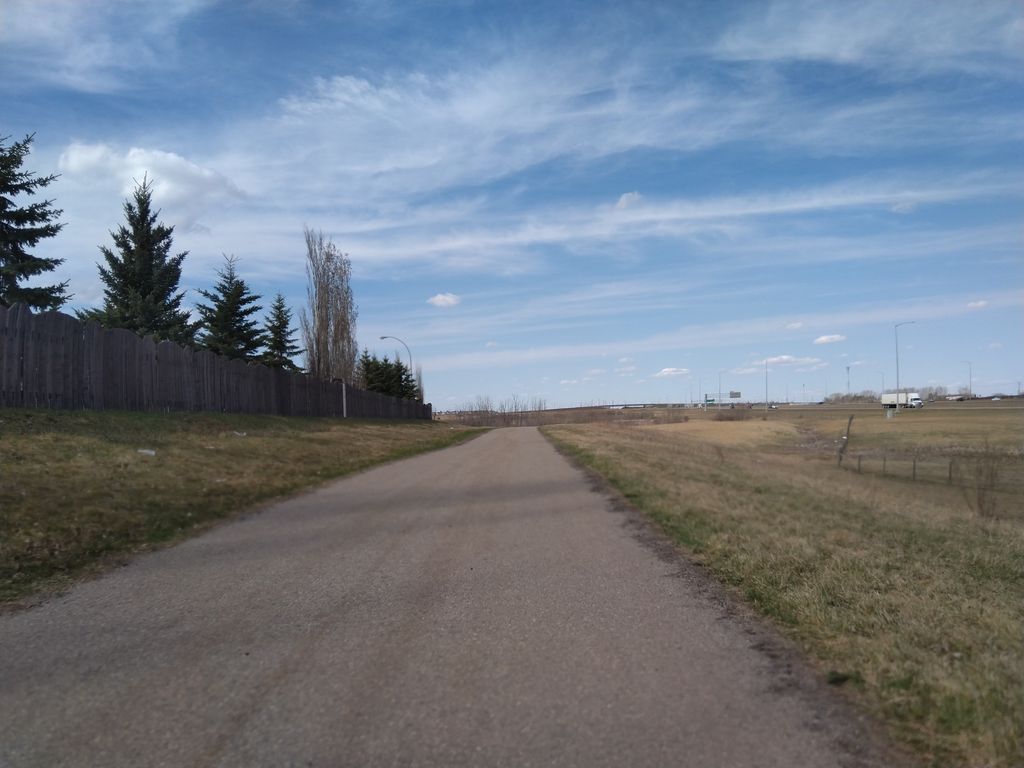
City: calgary